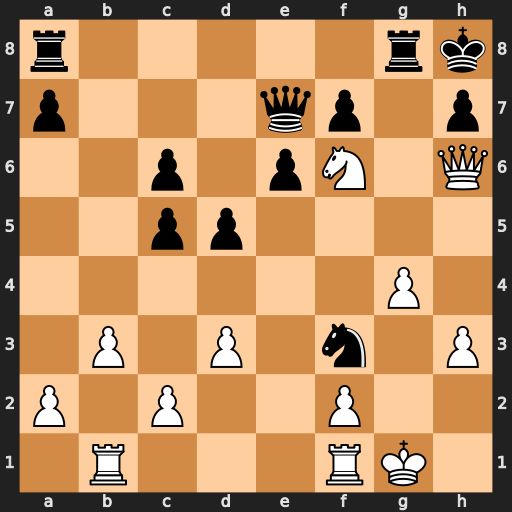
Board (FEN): r5rk/p3qp1p/2p1pN1Q/2pp4/6P1/1P1P1n1P/P1P2P2/1R3RK1
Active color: w
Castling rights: -
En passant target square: -
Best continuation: Kg2 Ng5 Nxg8